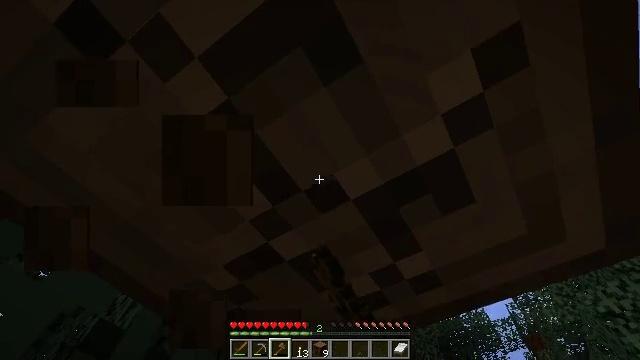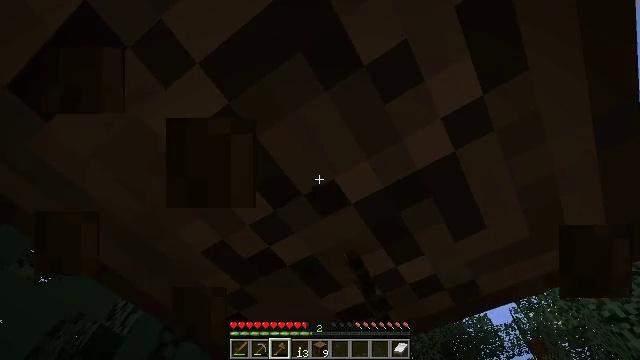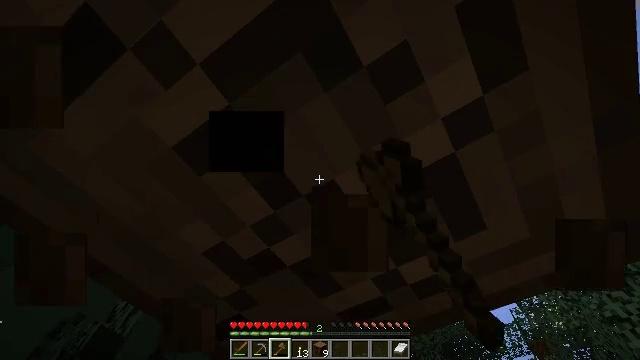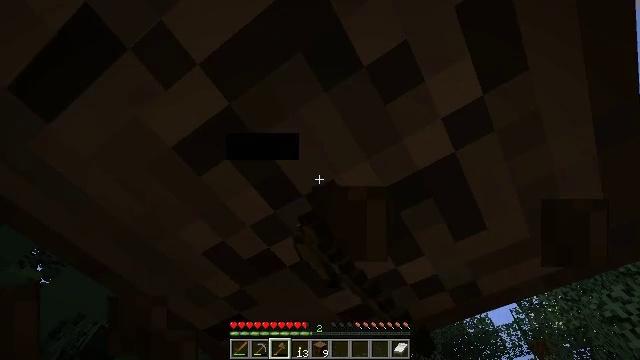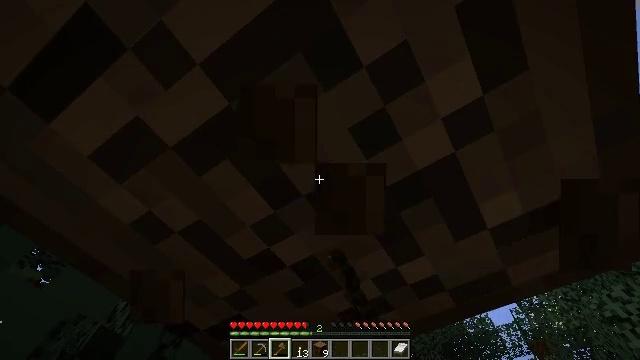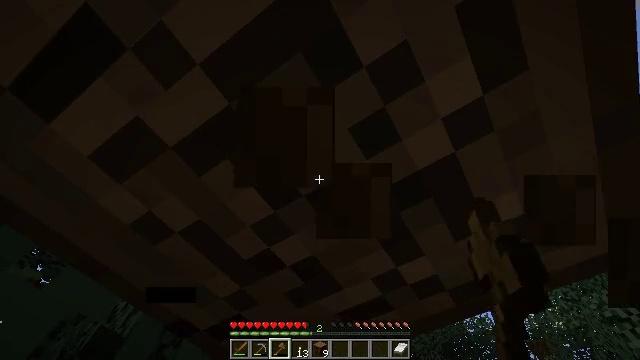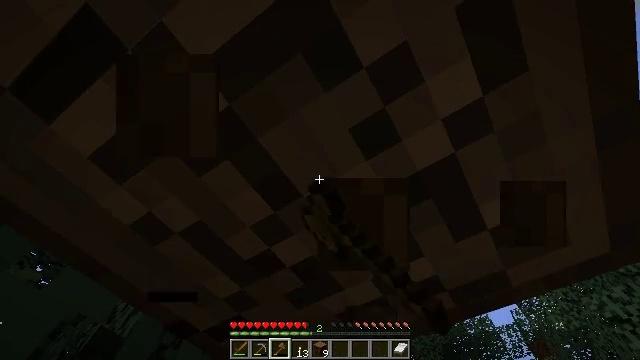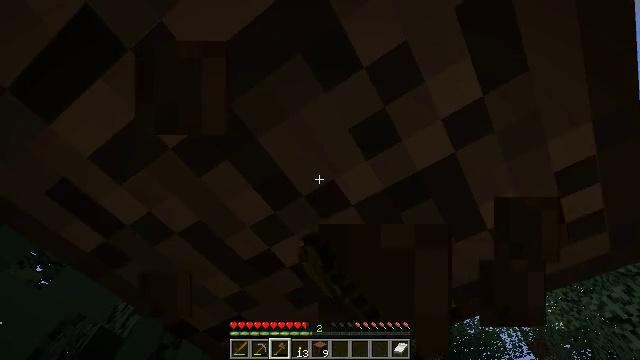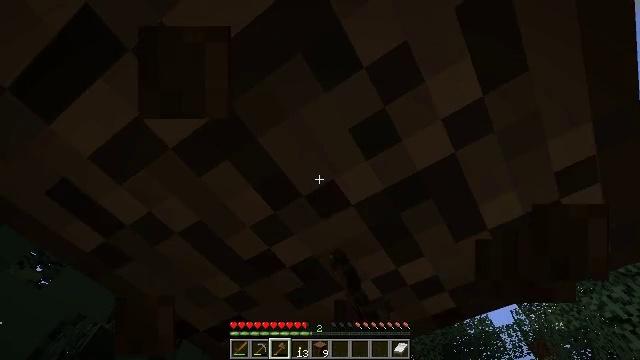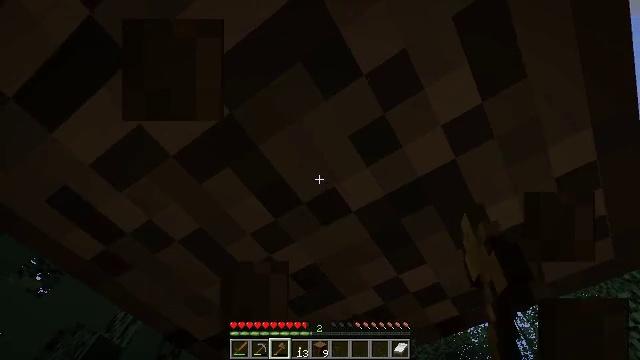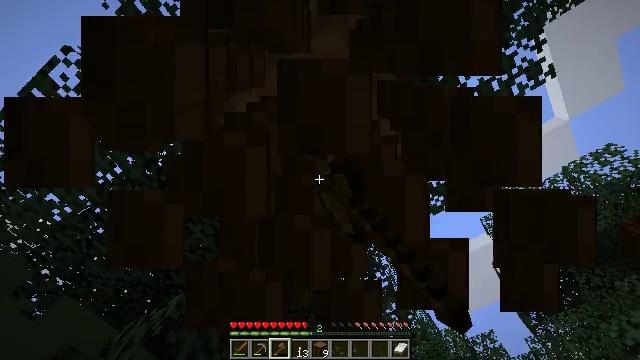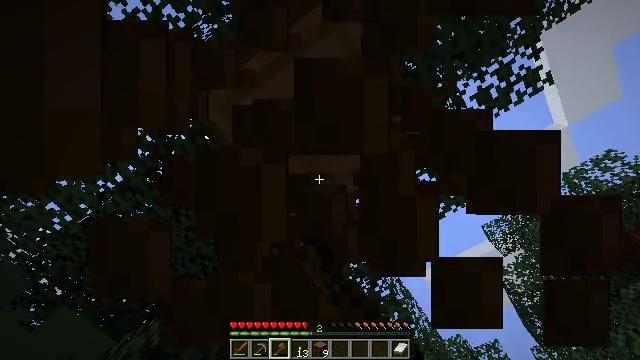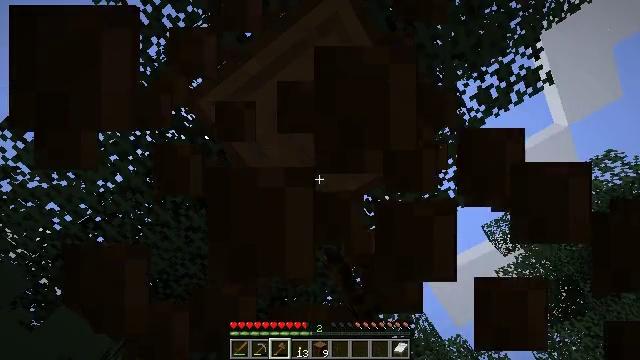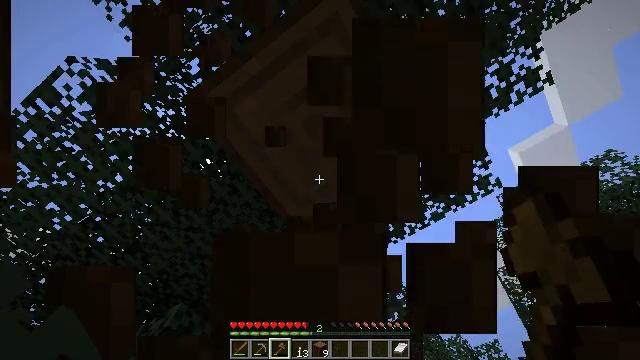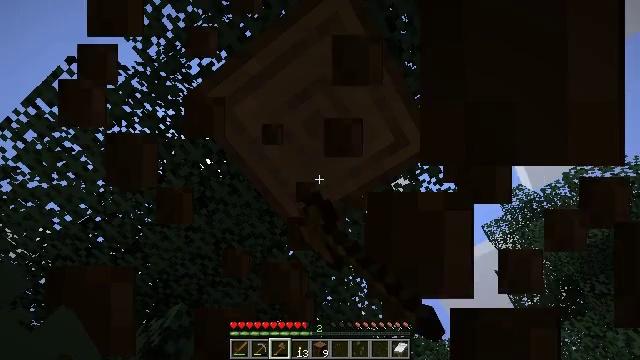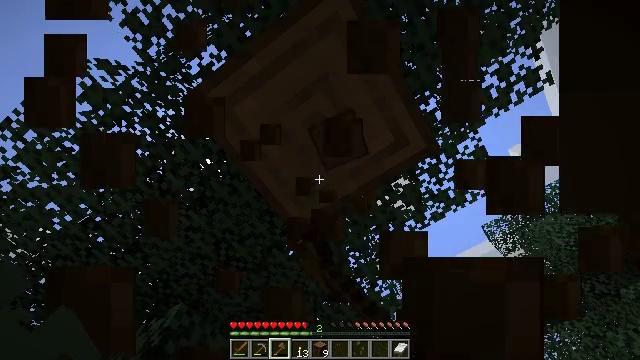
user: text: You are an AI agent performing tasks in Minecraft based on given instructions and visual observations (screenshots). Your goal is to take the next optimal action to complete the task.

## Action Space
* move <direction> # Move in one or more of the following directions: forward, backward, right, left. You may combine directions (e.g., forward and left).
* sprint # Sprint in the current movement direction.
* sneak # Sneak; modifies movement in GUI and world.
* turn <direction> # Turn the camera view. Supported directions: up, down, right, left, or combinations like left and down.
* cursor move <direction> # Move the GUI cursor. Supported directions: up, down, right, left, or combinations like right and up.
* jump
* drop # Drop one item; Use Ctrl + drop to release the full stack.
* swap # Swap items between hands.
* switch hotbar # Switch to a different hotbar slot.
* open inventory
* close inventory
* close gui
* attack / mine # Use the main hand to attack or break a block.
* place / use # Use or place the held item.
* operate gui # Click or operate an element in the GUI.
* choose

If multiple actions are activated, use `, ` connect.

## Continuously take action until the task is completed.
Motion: motion action
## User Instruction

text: Harvest the spruce log from a tree trunk.
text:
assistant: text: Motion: attack / mine
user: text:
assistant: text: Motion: attack / mine
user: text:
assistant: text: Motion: attack / mine
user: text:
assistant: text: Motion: attack / mine
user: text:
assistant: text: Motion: attack / mine
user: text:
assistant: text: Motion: attack / mine
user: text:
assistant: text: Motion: attack / mine
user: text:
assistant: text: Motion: attack / mine
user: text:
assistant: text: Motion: turn up, attack / mine
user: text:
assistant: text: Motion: turn up, attack / mine
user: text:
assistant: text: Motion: turn up, attack / mine
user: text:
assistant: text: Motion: attack / mine
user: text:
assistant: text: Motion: attack / mine
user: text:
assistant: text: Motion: attack / mine
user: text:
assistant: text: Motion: attack / mine
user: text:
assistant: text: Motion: attack / mine
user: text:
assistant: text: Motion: attack / mine
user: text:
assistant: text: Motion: turn up, attack / mine
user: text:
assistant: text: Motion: turn up, attack / mine
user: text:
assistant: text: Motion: attack / mine
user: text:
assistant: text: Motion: attack / mine
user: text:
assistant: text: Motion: attack / mine
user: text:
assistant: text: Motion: attack / mine
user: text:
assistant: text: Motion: attack / mine
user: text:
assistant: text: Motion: attack / mine
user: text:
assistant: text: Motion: attack / mine
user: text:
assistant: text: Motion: attack / mine
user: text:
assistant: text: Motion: attack / mine
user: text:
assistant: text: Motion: attack / mine
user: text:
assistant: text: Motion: attack / mine